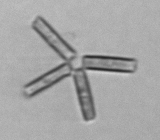
Label: Thalassionema